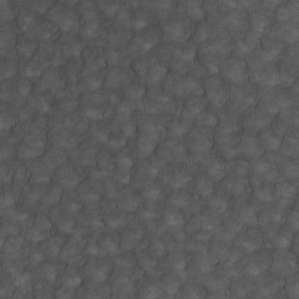
Label: non_frost